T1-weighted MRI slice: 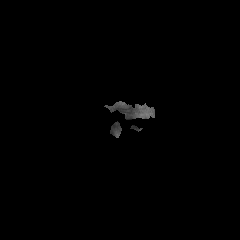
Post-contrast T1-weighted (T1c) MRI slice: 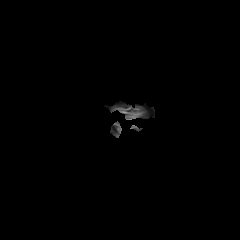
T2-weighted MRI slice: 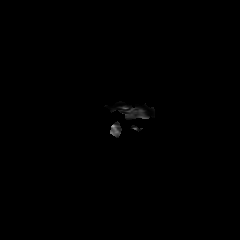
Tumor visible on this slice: no